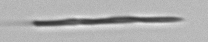
Label: fiber